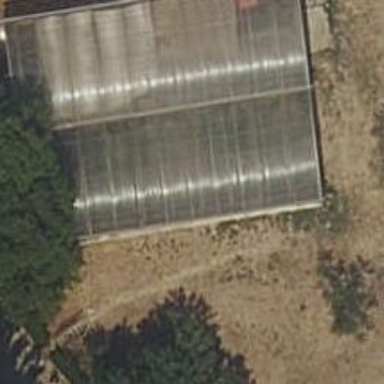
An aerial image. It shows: Greenhouse.